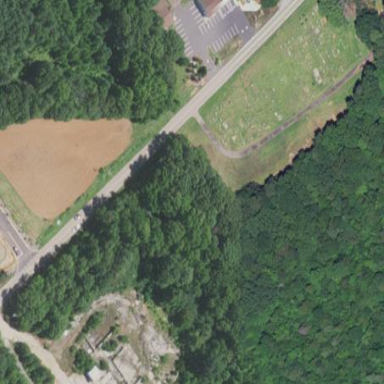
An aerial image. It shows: Grave yard.